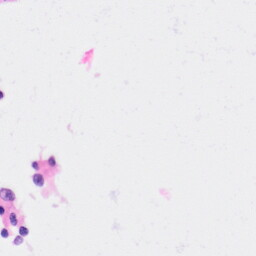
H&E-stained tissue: Kidney